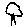
Label: tree